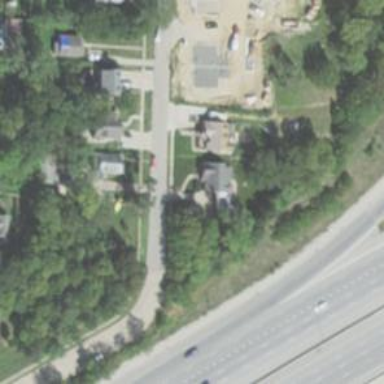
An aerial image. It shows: Driveway leading to service road.